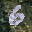
Label: 6